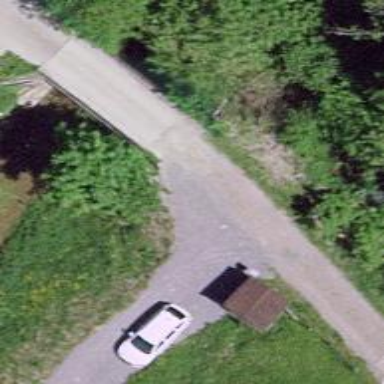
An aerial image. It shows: Concrete residential road with bridge.